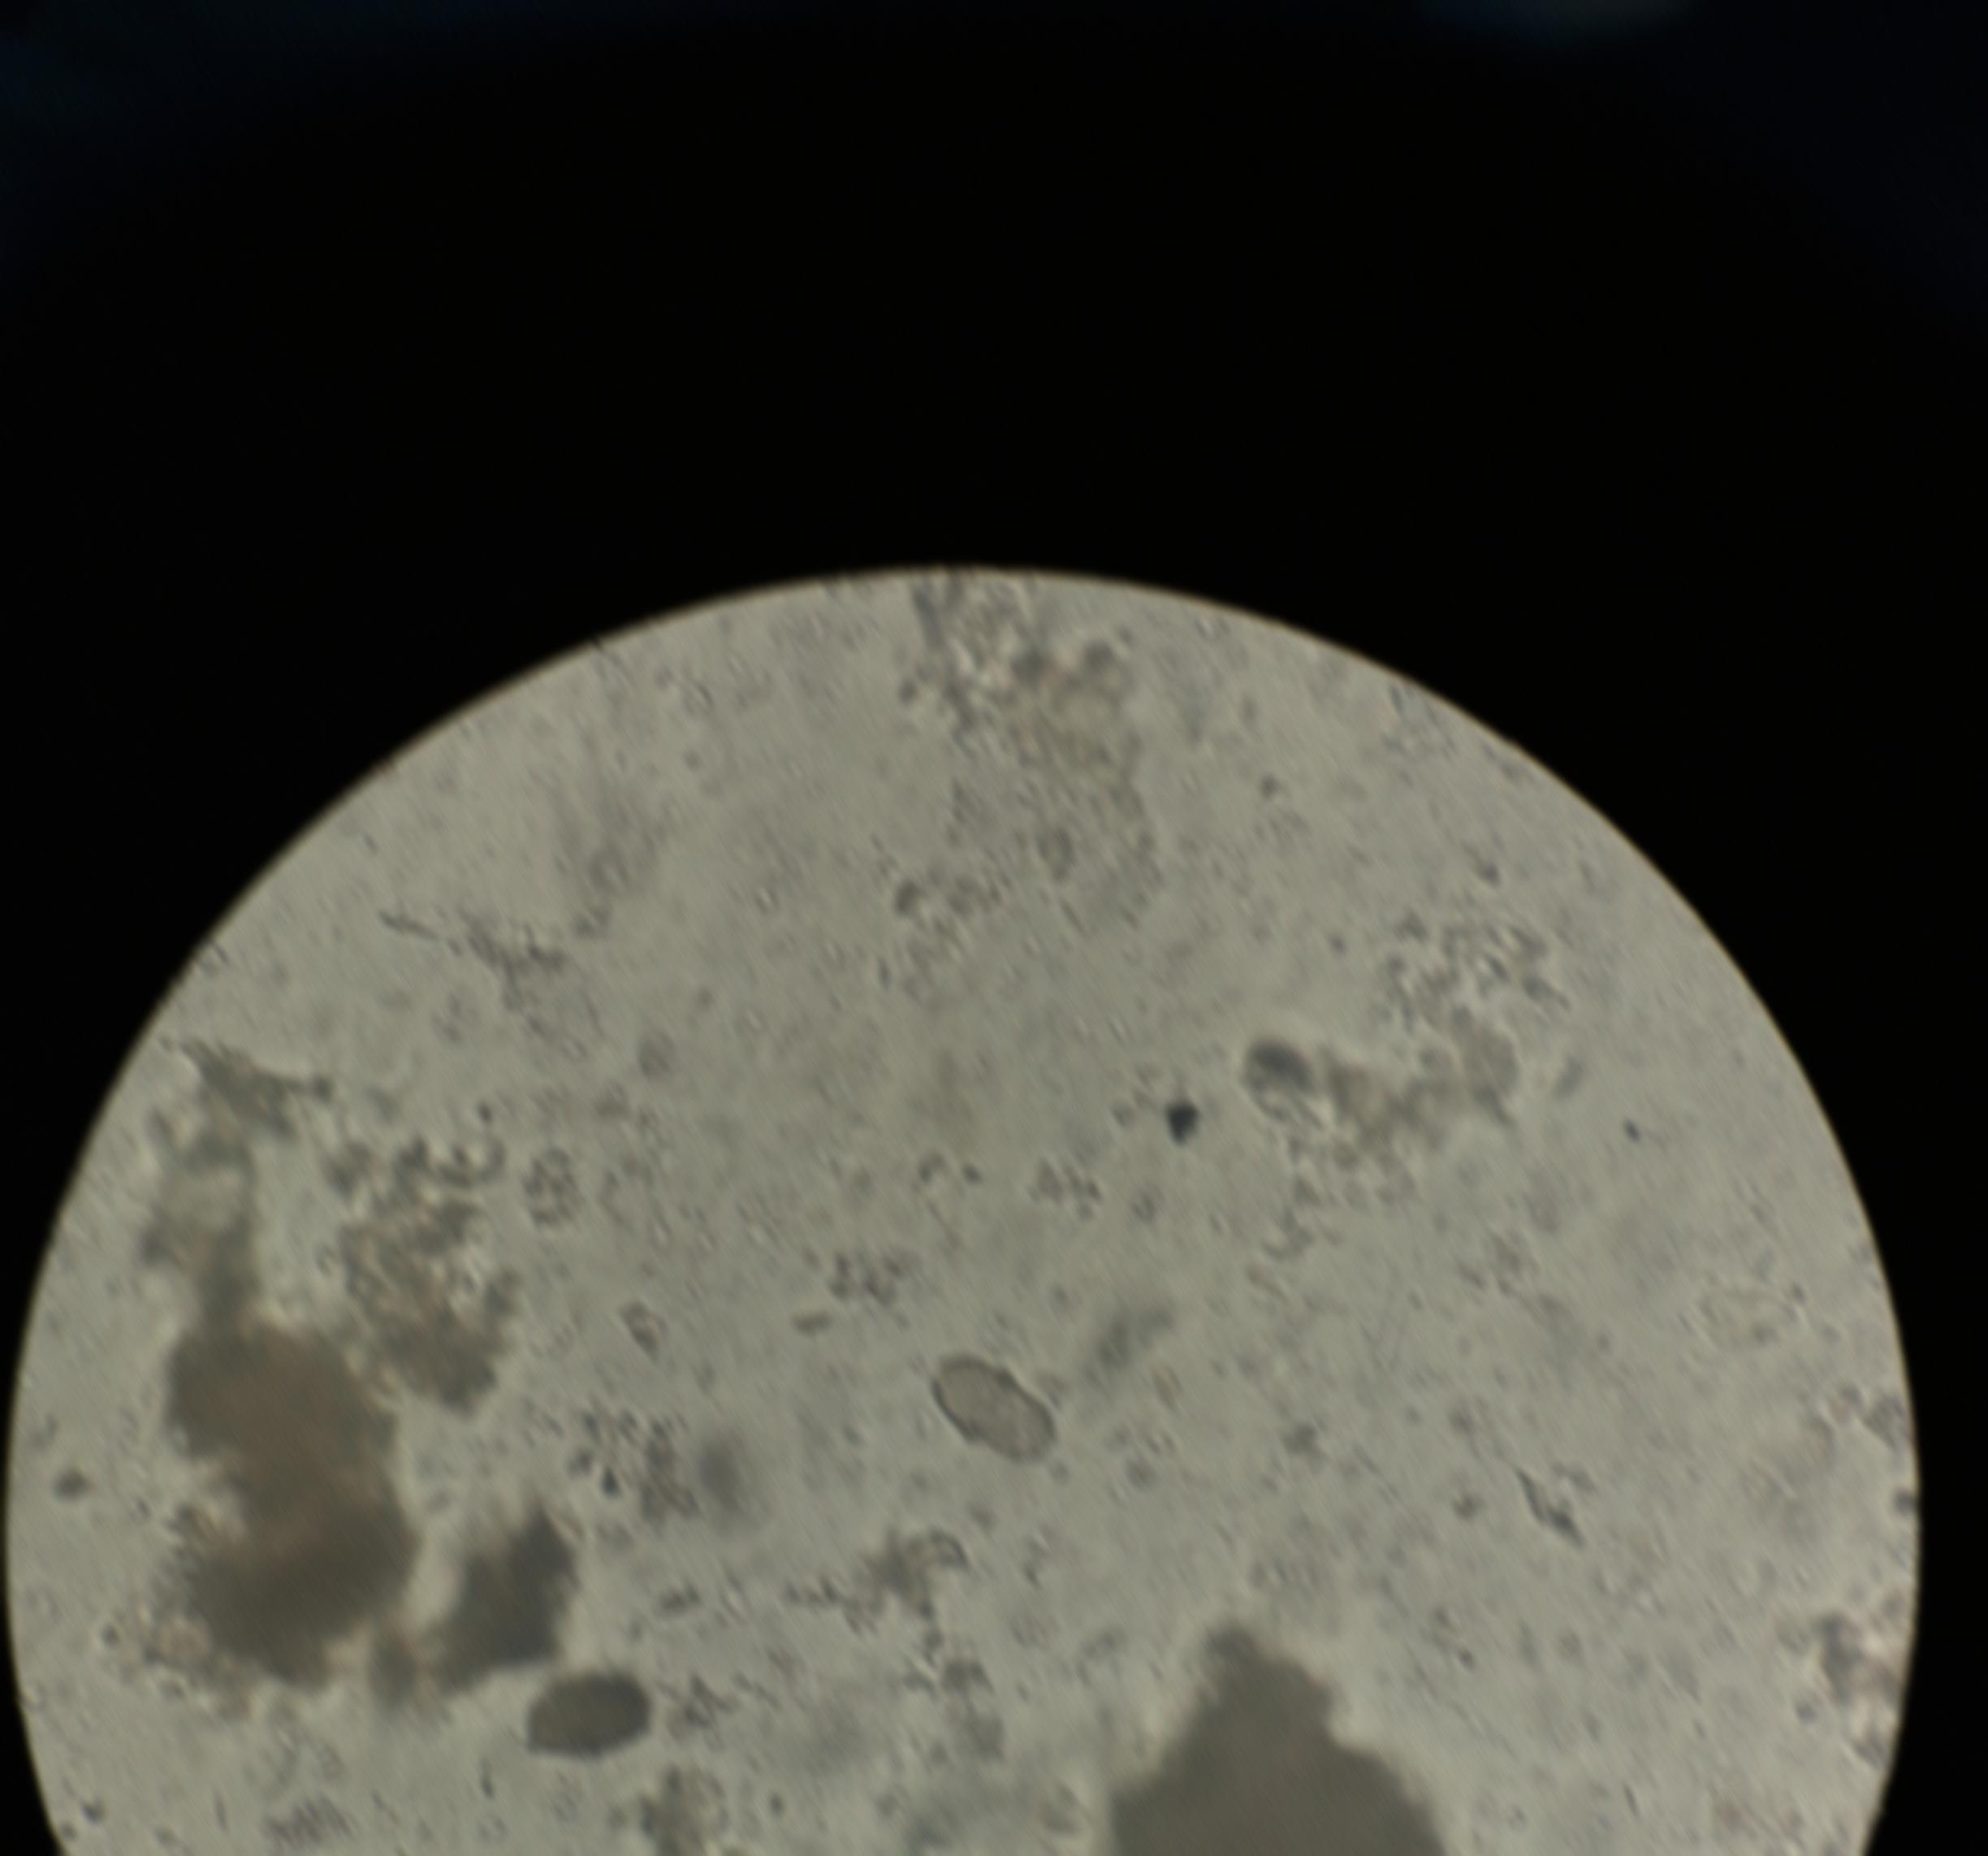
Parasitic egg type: Capillaria philippinensis